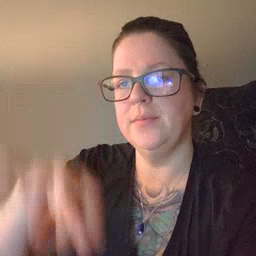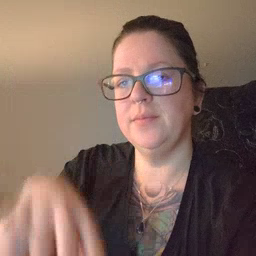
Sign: fireman